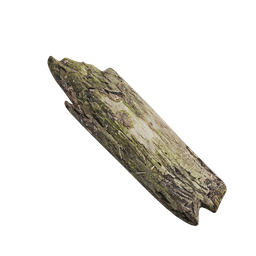
Label: nature